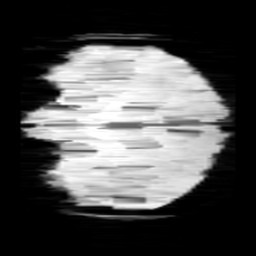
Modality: minIP
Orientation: coronal
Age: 11
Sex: male
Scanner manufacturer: siemens
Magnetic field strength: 3 T
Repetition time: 0.027 s
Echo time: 0.02 s